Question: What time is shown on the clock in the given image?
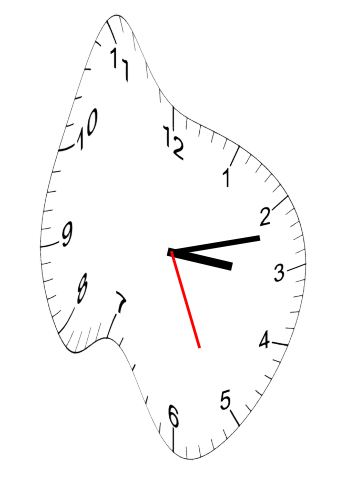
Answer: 03:12:26